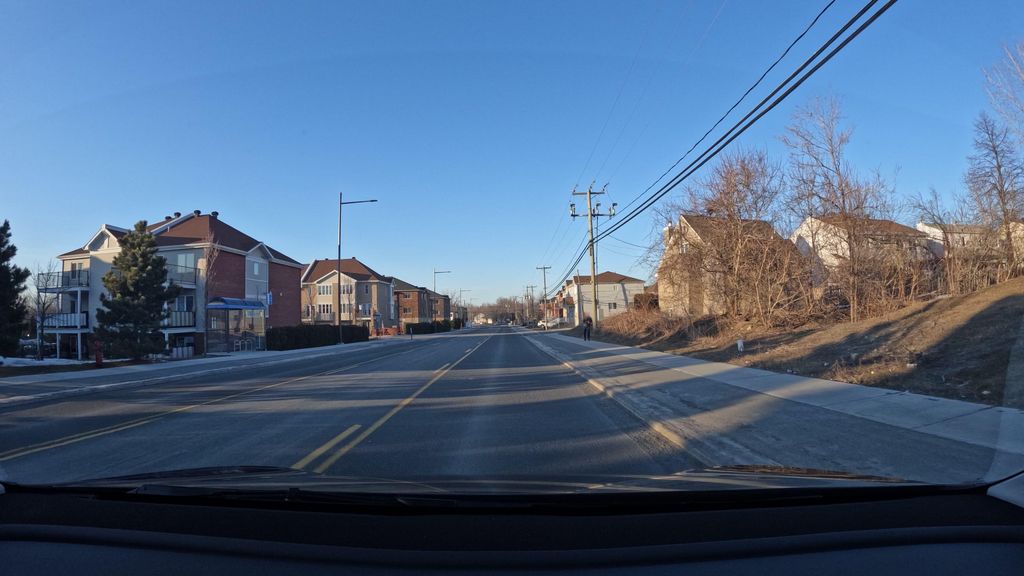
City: montreal